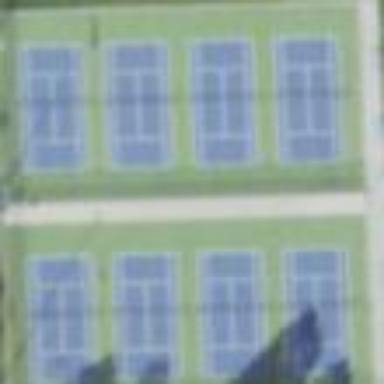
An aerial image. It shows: Tennis court on pitch.